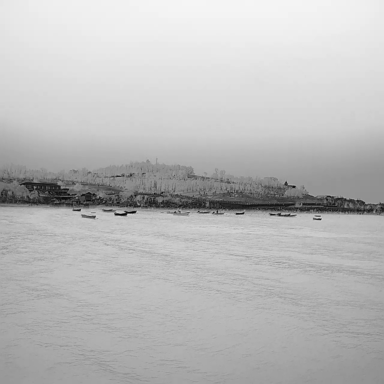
There are 13 bulk_carriers in the infrared image.